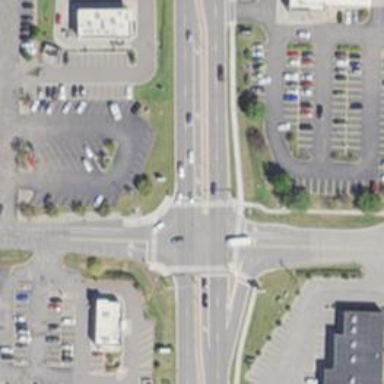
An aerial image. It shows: Marked road crossing.